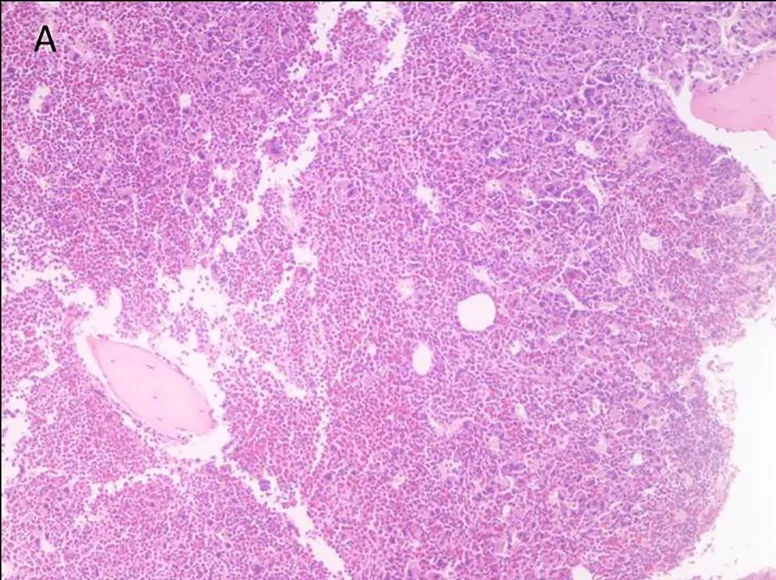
Bone marrow biopsies. (A) Eosinophilia and micro-megakaryocyte proliferation.
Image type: pathology (h&e)